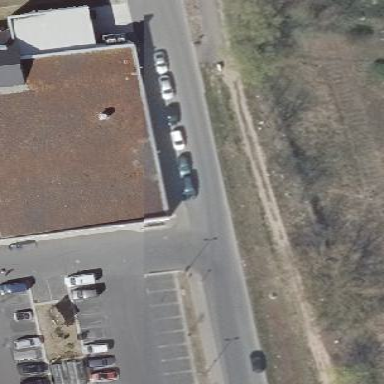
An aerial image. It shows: Flat roof retail building.